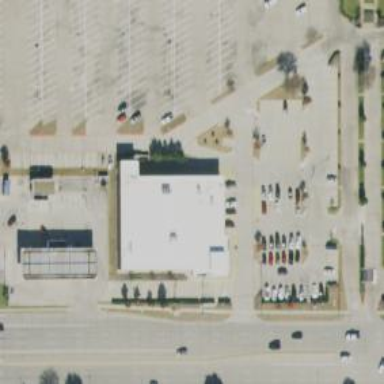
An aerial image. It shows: Retail building housing supermarket.